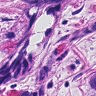
Metastatic tissue present: yes